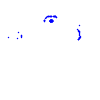
Particle: proton